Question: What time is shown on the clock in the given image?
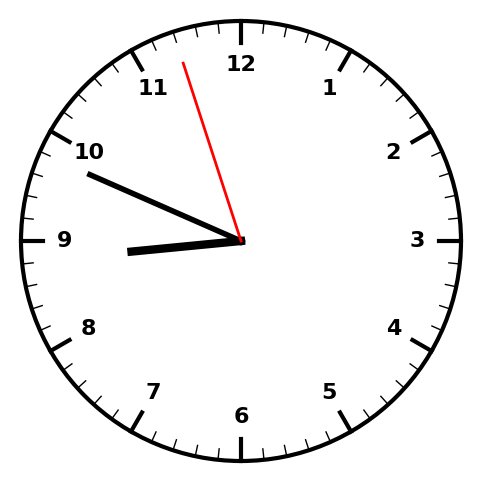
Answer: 08:48:57